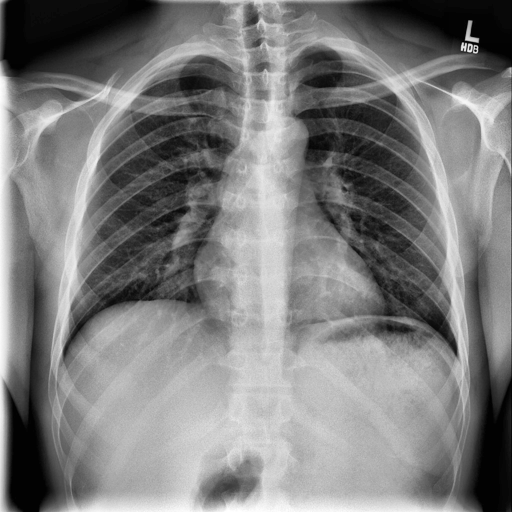
Finding: NORMAL